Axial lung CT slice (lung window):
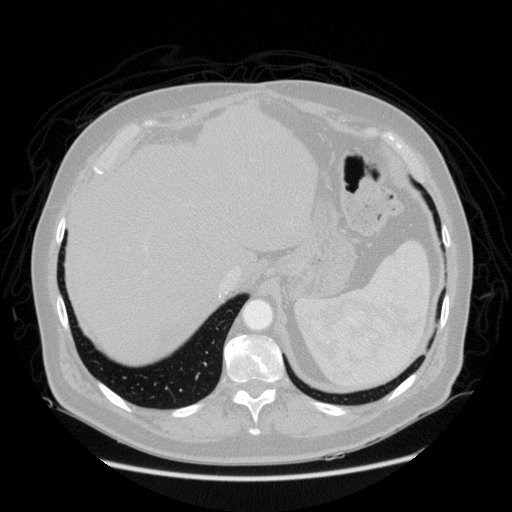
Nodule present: no